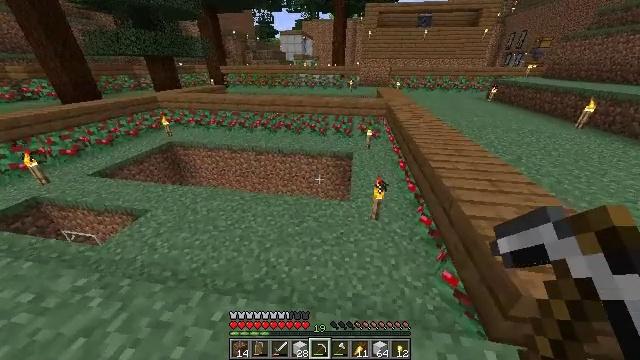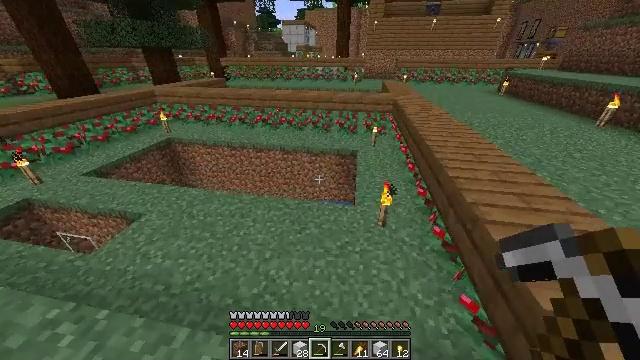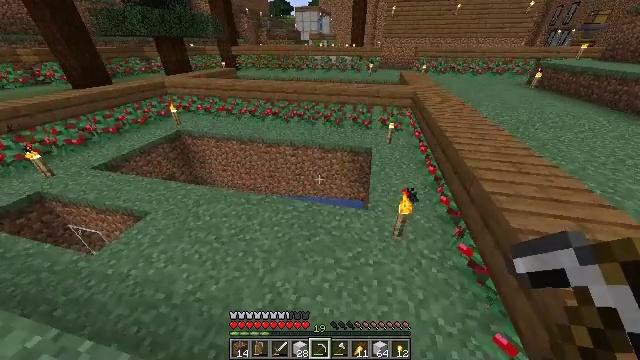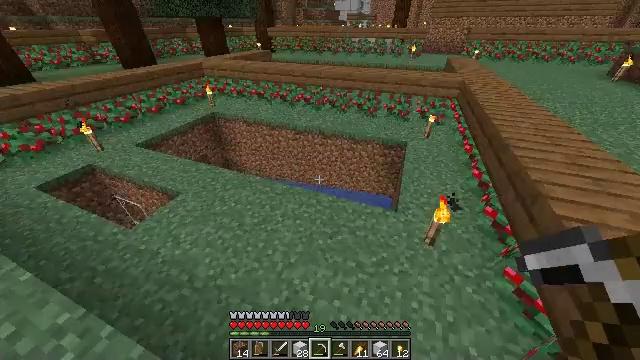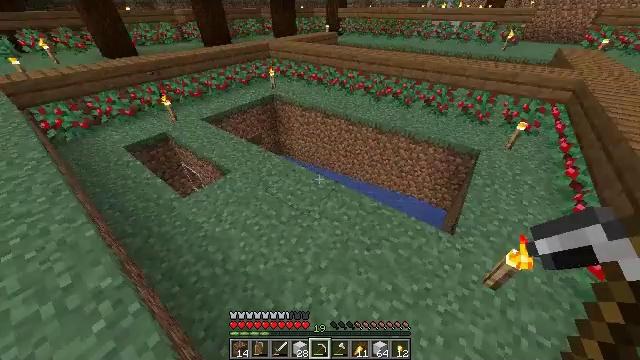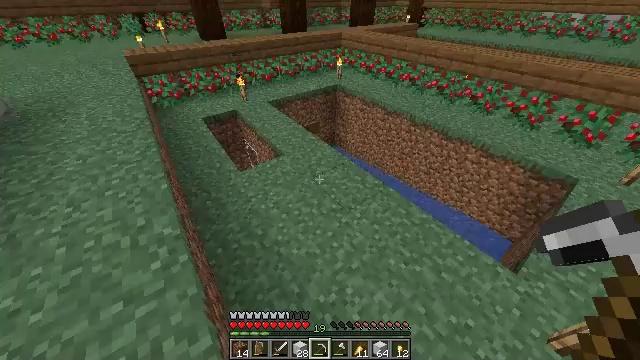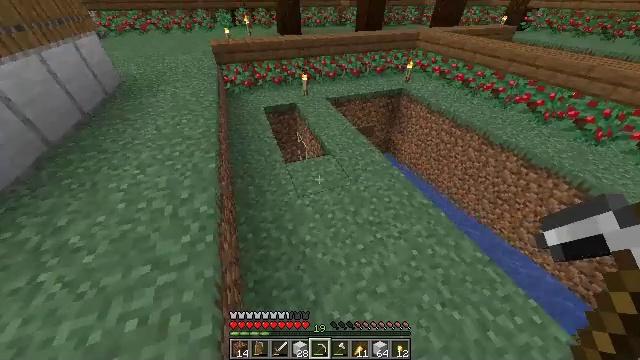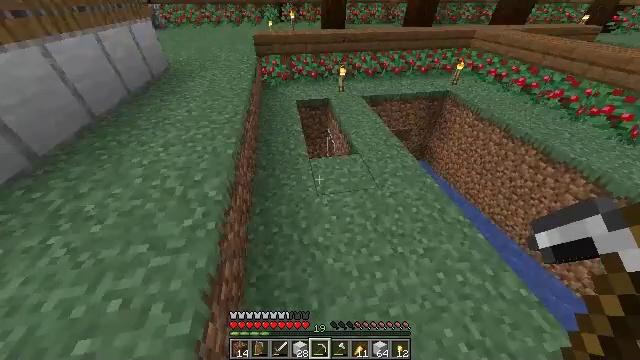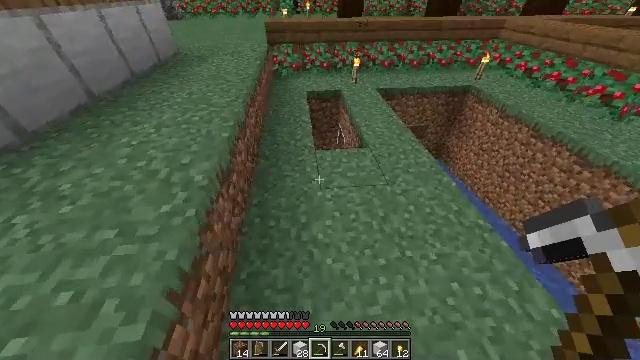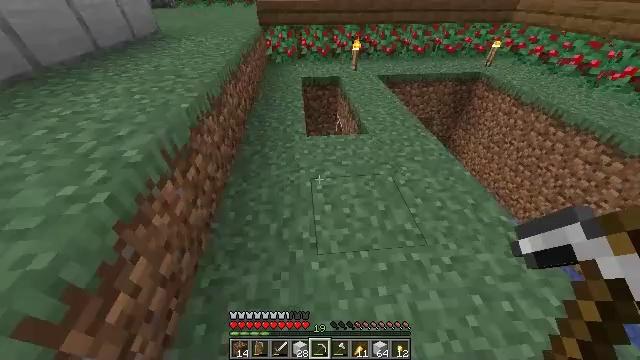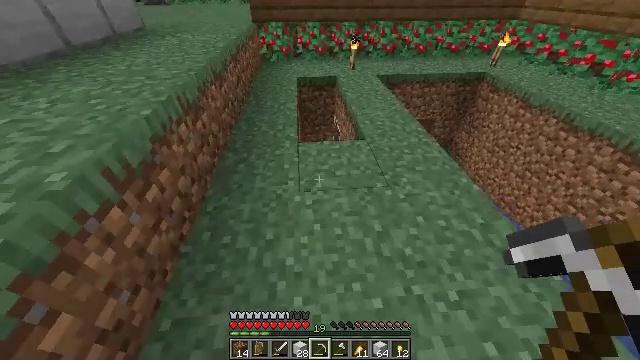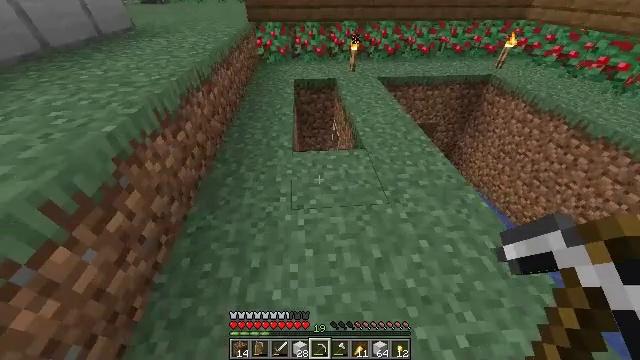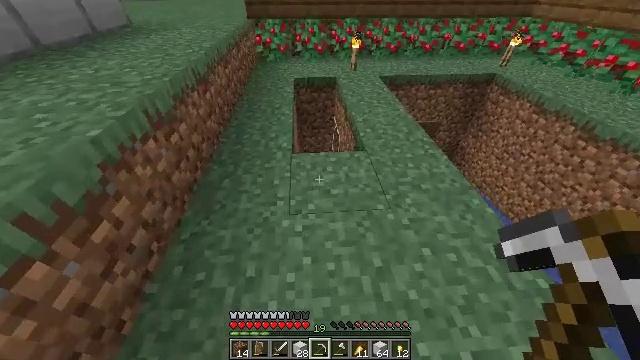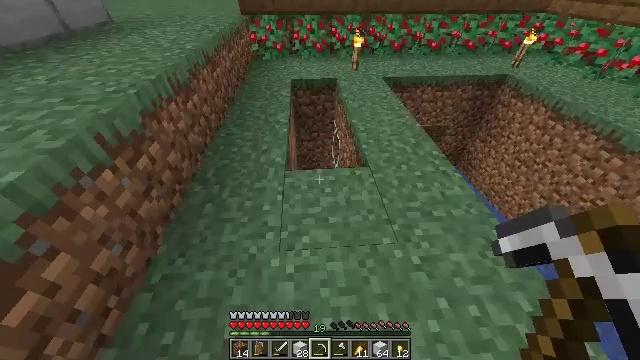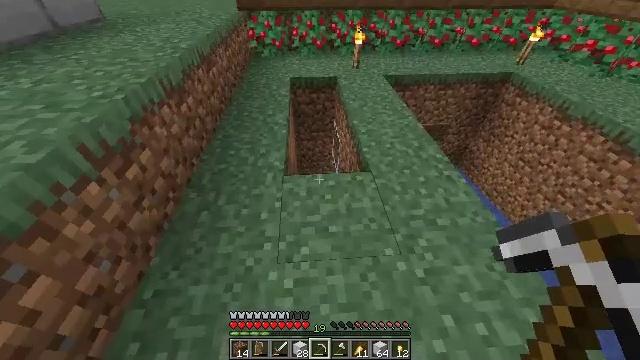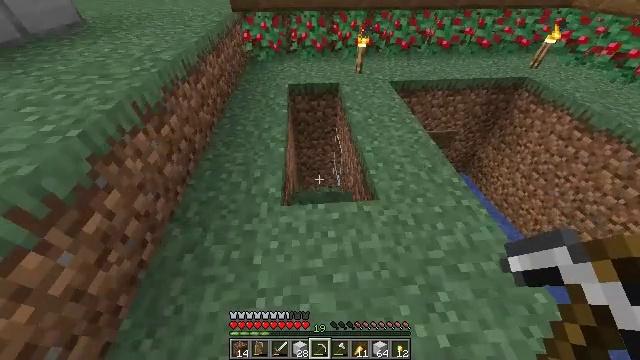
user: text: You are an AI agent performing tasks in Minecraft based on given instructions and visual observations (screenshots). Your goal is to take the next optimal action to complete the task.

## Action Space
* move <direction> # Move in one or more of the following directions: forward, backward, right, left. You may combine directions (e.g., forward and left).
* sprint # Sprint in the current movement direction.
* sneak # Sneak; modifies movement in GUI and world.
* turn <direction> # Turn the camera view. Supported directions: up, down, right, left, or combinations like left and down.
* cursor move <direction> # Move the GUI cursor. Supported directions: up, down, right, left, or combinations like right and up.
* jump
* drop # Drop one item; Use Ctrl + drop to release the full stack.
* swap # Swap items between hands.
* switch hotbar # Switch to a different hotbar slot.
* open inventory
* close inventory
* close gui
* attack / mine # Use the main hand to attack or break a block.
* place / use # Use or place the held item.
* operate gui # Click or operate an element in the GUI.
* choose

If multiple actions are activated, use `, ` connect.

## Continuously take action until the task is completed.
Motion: motion action
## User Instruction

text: Create an iron block in the crafting table.
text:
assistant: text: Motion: move forward, turn down
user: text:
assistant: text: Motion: move forward, turn left and down
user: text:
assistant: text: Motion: move forward, turn left and down
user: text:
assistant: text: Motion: move forward, turn left and down
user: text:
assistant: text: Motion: move forward, turn left and down
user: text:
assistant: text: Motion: move forward, turn left
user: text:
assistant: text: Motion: move forward, turn left
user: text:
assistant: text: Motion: move forward, turn left
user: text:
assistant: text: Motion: move forward
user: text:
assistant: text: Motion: move forward
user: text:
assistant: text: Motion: move forward
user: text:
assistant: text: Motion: move forward
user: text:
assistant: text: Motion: move forward
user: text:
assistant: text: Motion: move forward
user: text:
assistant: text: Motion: move forward
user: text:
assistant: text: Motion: move forward, turn down
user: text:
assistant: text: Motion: move forward, turn down
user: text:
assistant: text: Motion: move forward, turn down
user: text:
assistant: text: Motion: move forward, turn down
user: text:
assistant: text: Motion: move forward, turn down
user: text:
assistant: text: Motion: move forward, turn right and down
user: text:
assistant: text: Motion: move forward, turn right and down
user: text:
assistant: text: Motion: move forward, turn down
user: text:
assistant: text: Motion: move forward
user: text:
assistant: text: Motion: move forward
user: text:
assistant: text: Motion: no_op
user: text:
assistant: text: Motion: turn down
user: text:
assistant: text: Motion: turn down
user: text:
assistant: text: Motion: no_op
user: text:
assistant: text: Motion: turn down